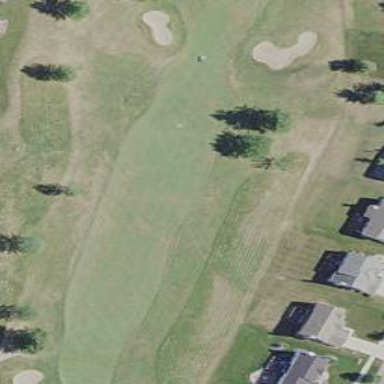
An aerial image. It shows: Golf hole.